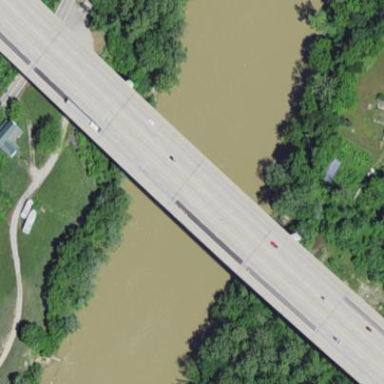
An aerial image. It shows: Man-made bridge.